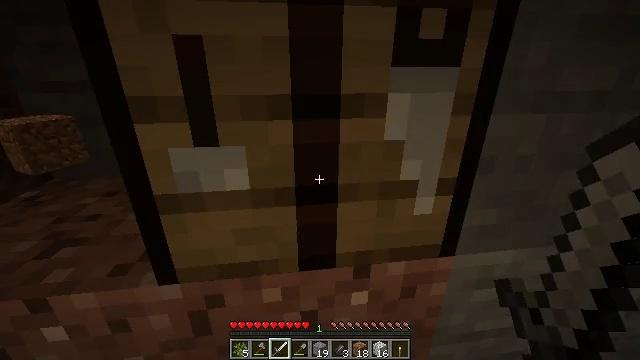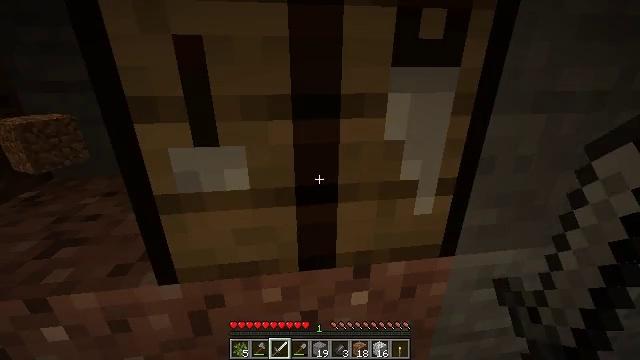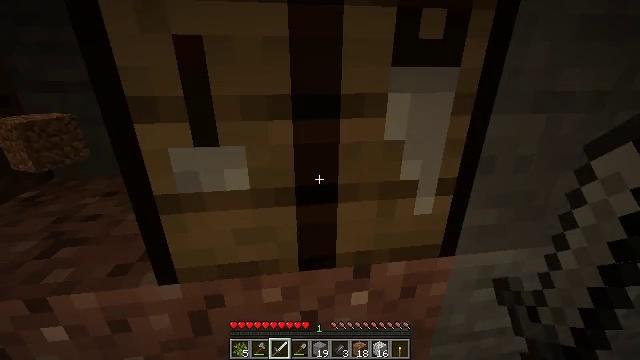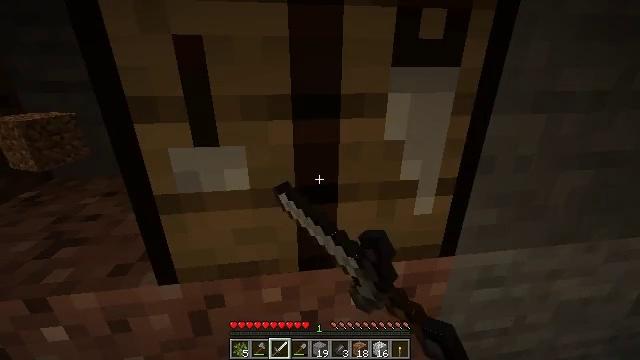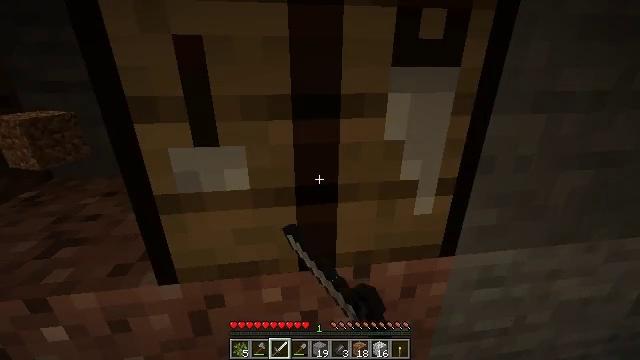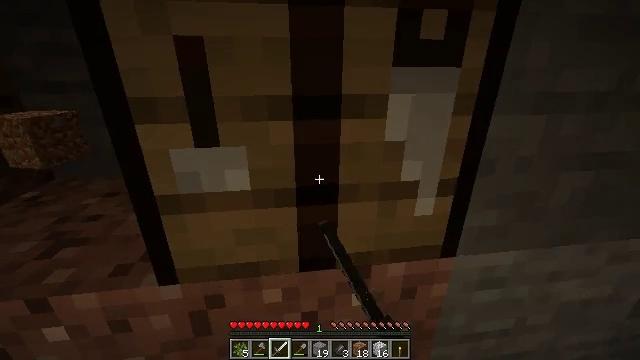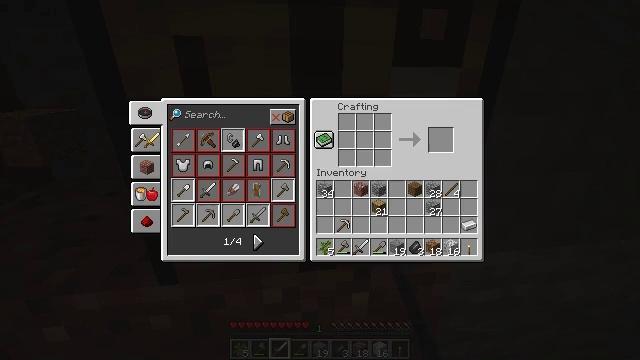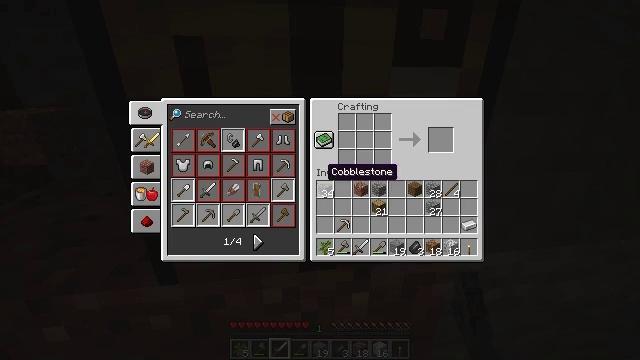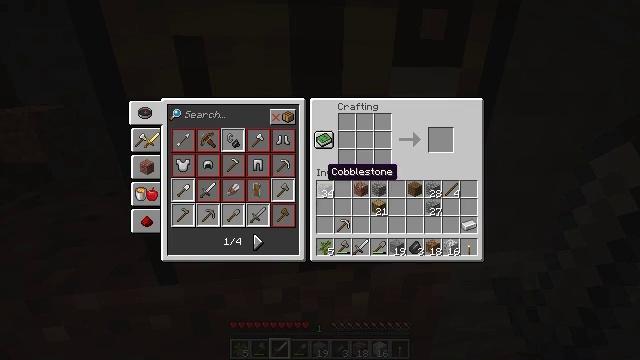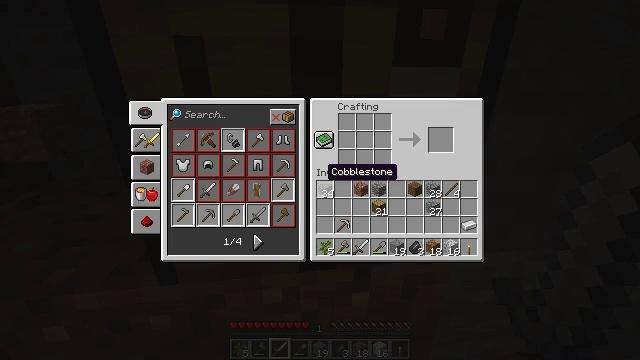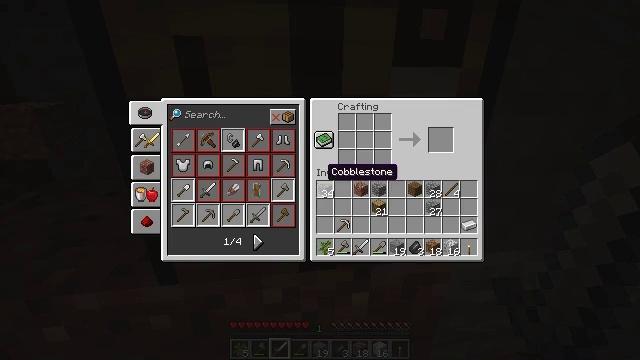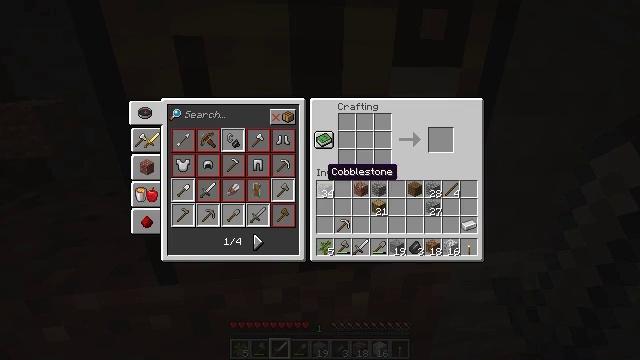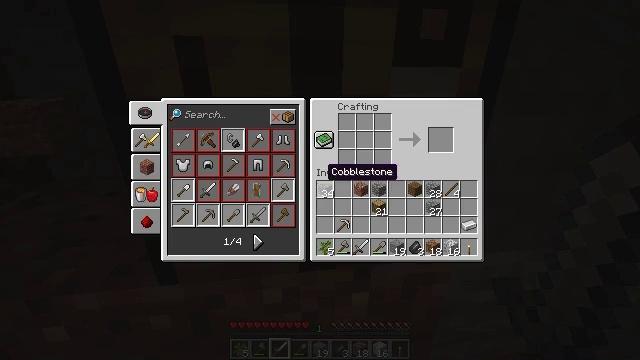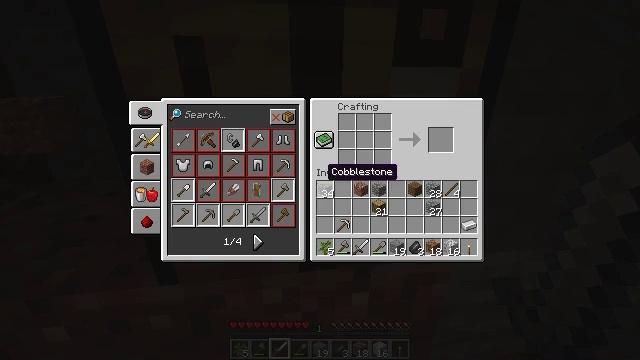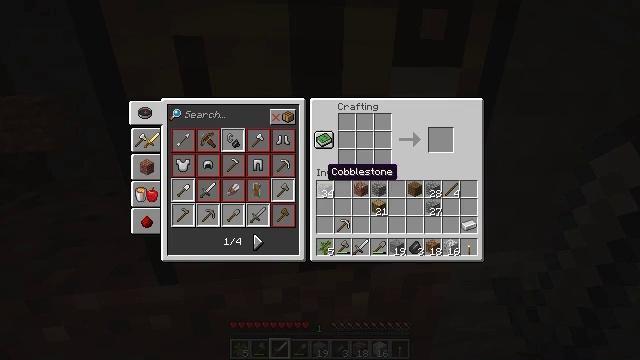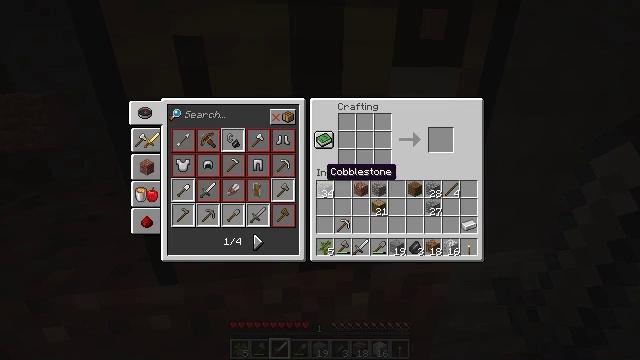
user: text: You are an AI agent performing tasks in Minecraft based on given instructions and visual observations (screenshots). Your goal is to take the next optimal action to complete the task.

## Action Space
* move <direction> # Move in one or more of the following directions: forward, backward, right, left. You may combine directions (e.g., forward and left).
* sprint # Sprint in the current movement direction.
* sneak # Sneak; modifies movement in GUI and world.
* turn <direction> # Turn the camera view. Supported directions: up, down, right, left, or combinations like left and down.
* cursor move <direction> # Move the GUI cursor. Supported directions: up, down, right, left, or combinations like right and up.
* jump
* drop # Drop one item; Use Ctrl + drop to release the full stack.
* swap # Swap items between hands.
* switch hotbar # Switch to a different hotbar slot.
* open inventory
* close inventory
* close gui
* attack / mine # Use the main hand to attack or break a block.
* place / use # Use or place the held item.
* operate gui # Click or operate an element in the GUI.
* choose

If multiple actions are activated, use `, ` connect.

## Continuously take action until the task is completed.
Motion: motion action
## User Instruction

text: Smelt an iron ingot.
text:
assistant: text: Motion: use / place
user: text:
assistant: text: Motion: use / place
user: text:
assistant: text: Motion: use / place
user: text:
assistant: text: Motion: use / place
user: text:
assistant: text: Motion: no_op
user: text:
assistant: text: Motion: no_op
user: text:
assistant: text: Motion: no_op
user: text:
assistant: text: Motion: no_op
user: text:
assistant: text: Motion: no_op
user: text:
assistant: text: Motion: no_op
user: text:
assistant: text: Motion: no_op
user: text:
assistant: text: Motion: no_op
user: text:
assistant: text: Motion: no_op
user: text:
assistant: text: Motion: no_op
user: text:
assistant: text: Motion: no_op
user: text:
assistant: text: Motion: no_op
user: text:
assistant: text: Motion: no_op
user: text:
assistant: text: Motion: turn right
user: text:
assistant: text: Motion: turn right
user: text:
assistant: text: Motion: turn right
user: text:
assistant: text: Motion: turn right
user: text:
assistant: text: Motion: no_op
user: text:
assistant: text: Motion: no_op
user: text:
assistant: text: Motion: no_op
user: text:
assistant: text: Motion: no_op
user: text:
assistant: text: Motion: no_op
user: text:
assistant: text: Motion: no_op
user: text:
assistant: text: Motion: no_op
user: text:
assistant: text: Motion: no_op
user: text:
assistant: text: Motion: no_op